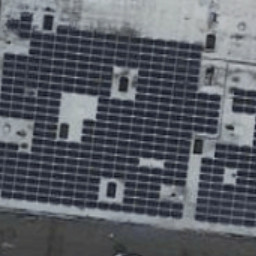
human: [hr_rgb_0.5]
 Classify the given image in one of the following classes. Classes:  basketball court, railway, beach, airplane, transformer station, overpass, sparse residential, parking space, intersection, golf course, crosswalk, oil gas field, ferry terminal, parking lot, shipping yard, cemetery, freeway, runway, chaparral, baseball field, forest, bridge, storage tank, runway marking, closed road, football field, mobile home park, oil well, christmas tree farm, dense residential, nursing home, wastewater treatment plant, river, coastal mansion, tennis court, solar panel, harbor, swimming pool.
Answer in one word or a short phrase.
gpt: solar panel